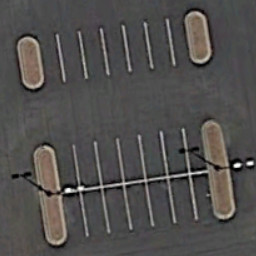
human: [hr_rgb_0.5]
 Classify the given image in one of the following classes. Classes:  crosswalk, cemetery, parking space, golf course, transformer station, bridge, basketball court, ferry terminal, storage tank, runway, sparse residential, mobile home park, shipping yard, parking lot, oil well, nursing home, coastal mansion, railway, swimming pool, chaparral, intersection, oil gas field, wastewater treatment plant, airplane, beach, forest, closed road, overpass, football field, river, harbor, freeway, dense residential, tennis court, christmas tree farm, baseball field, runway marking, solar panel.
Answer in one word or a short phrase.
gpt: parking space